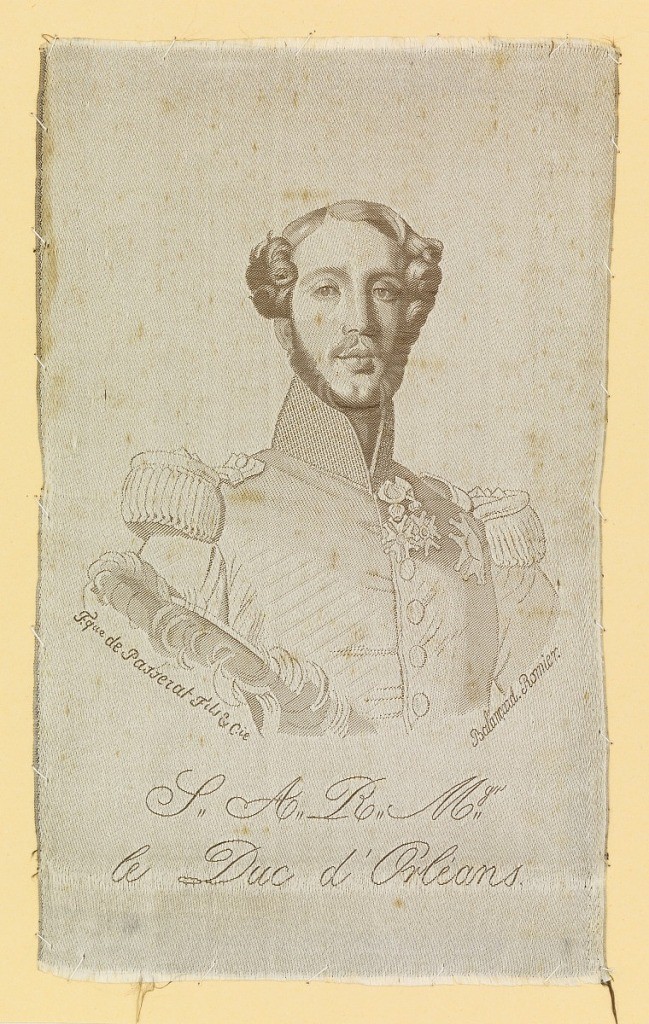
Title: Portrait
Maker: Balancard Romier, French
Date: mid- 19th century
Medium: silk Technique: Jacquard woven
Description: Woven portrait of the Duc d'Orléans (1810-1842) of France.